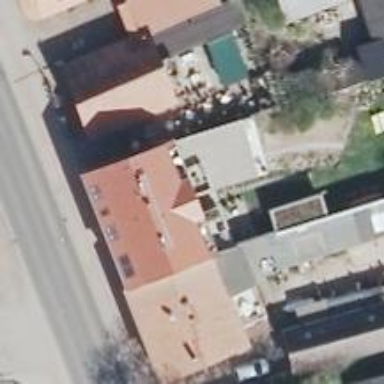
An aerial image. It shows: Apartment used for tourism.